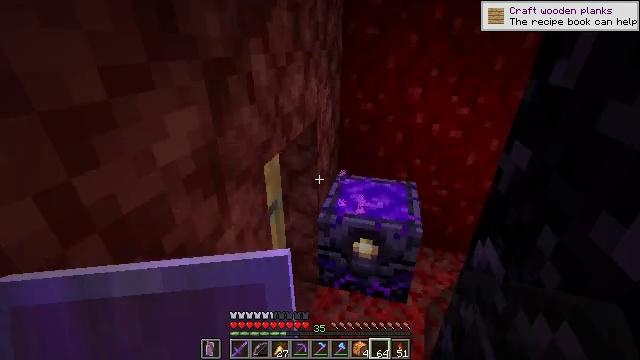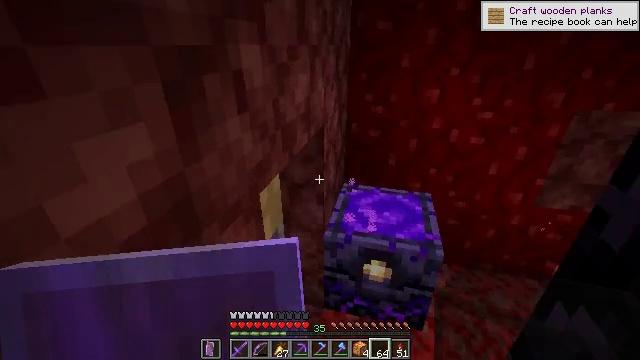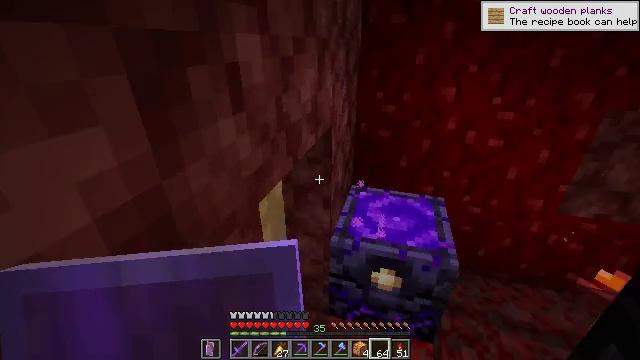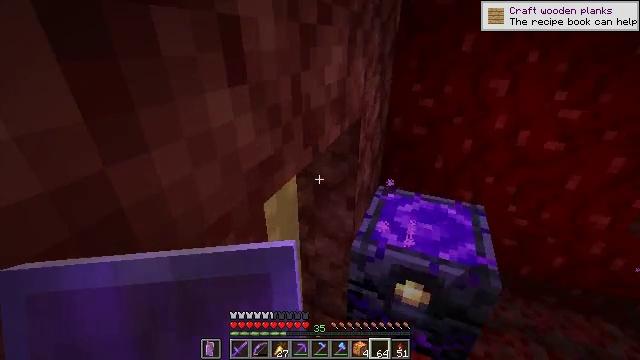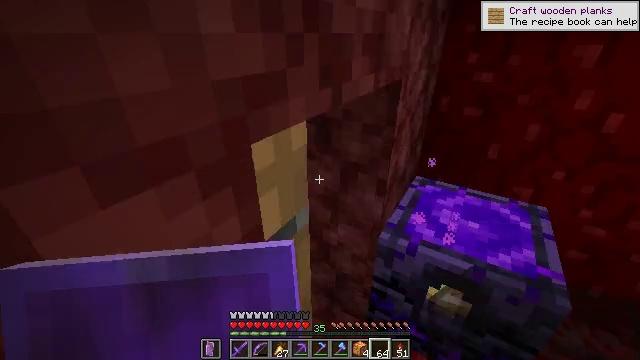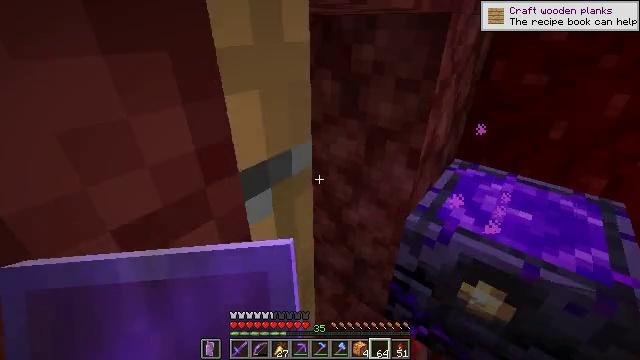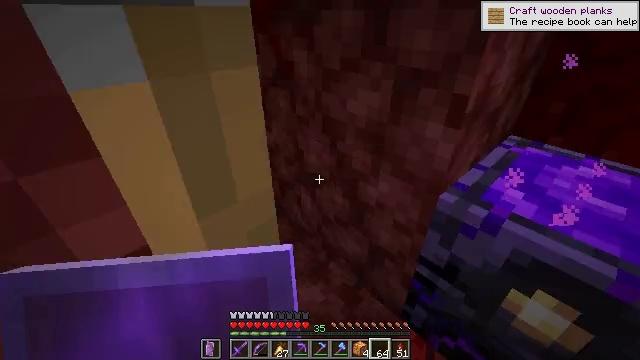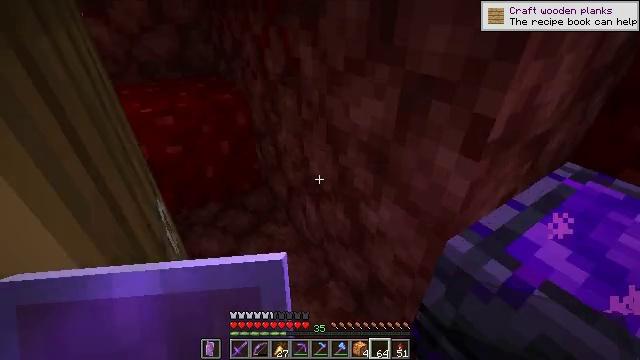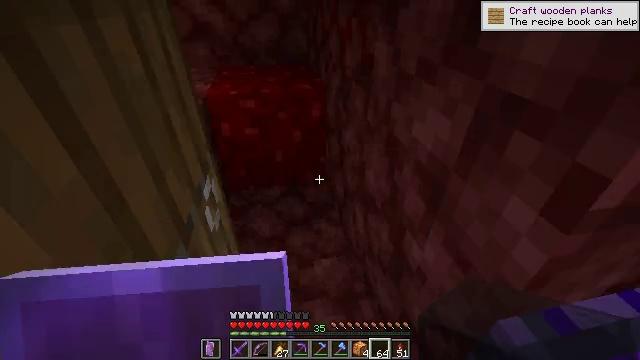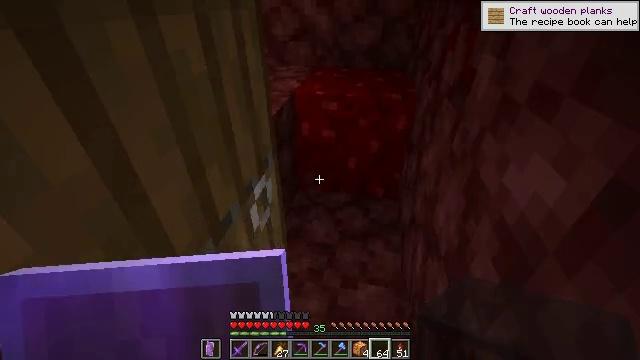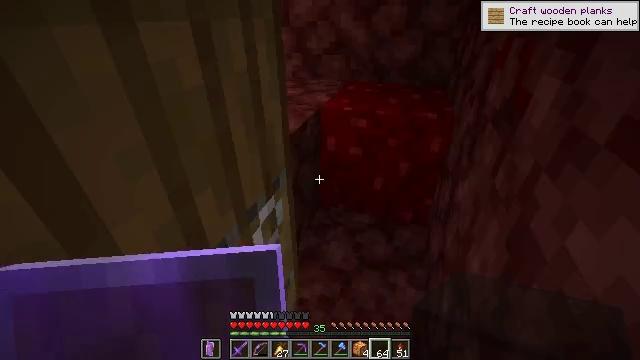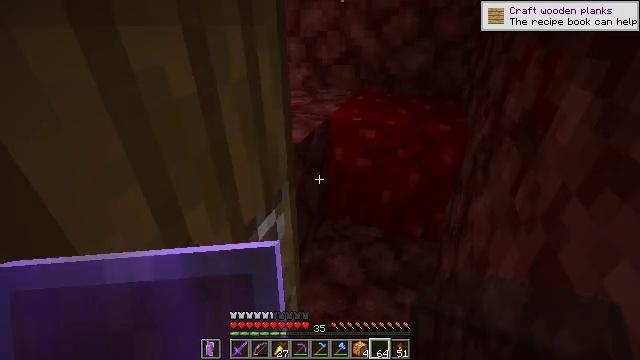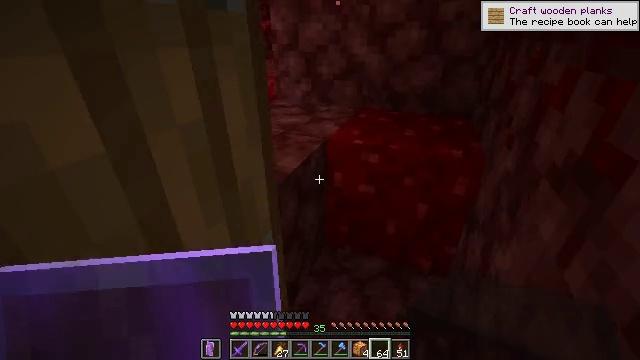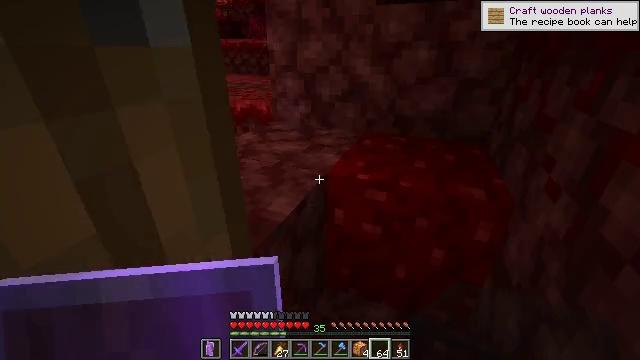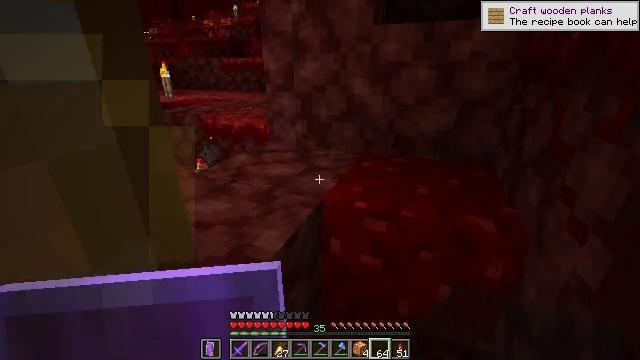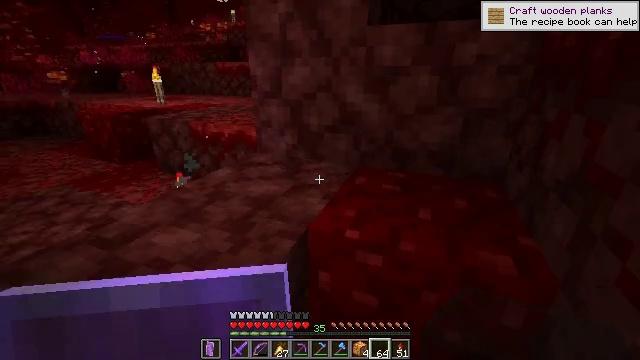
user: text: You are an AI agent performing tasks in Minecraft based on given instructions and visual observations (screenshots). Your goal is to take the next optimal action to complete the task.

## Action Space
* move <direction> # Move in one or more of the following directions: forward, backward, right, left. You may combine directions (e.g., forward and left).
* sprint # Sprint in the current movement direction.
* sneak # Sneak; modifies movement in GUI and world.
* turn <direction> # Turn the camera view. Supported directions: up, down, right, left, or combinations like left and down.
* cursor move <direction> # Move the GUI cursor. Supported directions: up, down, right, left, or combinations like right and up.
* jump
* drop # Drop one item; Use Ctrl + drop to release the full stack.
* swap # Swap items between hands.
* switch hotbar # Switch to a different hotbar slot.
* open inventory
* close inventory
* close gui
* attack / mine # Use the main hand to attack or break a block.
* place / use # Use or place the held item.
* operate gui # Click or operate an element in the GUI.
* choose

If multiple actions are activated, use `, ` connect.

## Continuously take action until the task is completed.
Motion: motion action
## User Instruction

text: Mine blackstone blocks.
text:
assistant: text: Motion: move forward
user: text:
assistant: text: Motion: move forward, turn left
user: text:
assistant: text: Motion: move forward and move right, turn left
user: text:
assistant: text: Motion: move forward and move right, turn left and down
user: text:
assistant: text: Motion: move forward and move right, turn left and down
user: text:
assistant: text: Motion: move forward and move right, turn left and down
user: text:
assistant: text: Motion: move forward and move right, turn left and down
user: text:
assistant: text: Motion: move forward and move right, turn left and down
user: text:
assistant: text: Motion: move forward, turn left
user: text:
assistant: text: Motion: move forward, turn left and up
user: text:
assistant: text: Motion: move forward, turn left and up
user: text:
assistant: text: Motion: move forward, turn up
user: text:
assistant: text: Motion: move forward, turn up
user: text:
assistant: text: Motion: move forward, turn up
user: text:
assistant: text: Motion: move forward
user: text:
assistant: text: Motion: move forward, turn up
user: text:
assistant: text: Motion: move forward, turn up
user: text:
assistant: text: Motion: move forward, turn left and up
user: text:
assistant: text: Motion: move forward, turn left and up
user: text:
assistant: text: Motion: move forward, turn up
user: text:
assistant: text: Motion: move forward
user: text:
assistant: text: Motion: move forward
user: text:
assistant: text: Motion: move forward, turn right, jump
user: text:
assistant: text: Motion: move forward, turn right, jump
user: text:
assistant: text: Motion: move forward, jump
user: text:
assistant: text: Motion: move forward, jump
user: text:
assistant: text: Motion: move forward, turn right, jump
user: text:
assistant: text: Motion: move forward, turn right
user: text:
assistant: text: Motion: move forward, turn right
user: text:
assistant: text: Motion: move forward